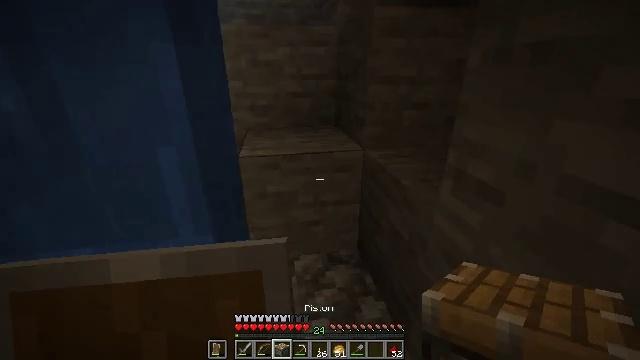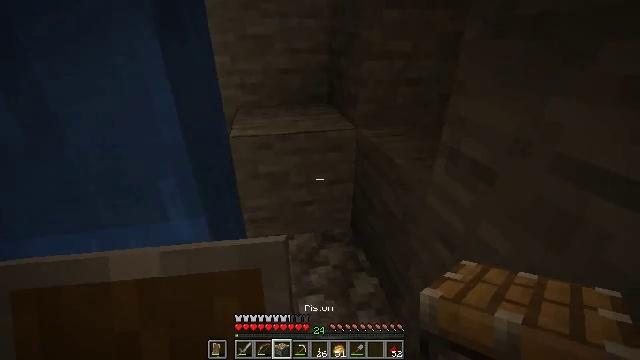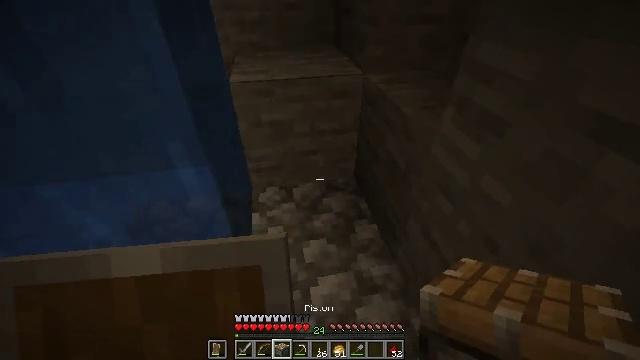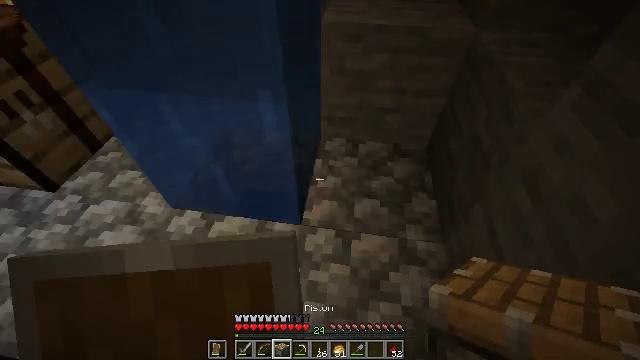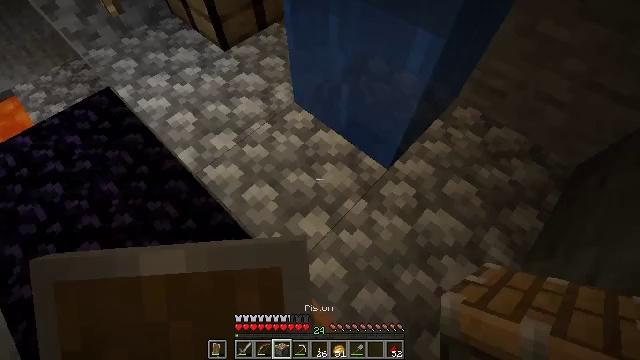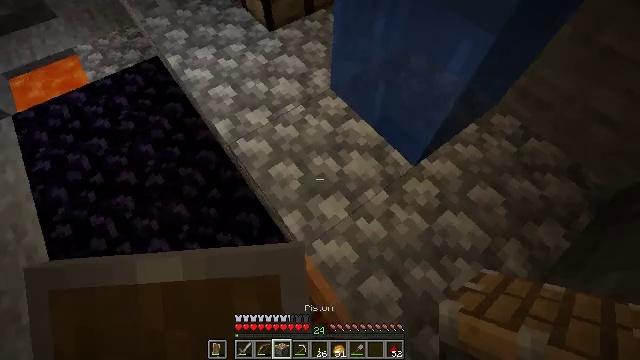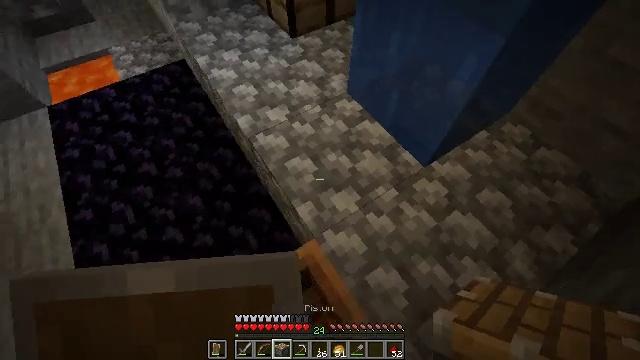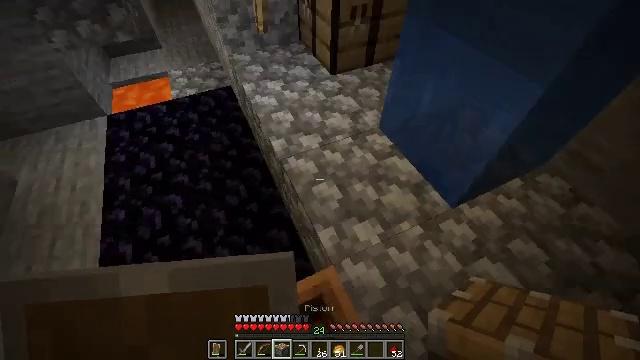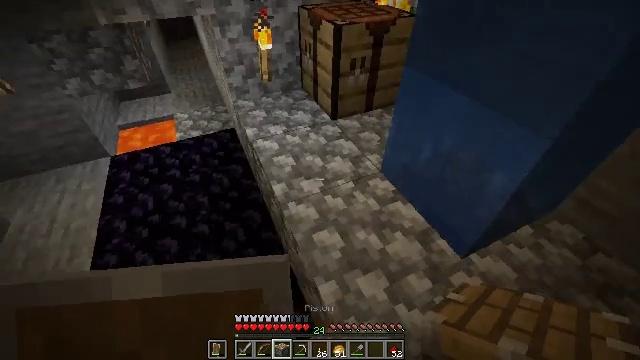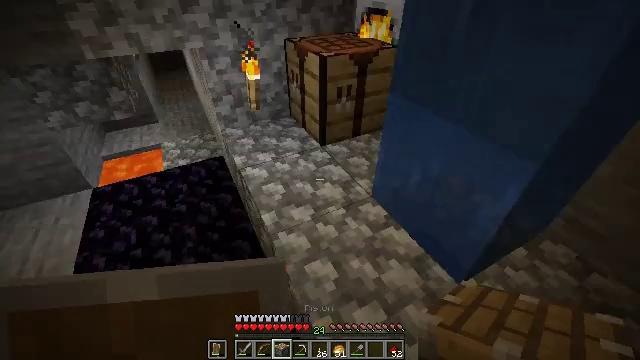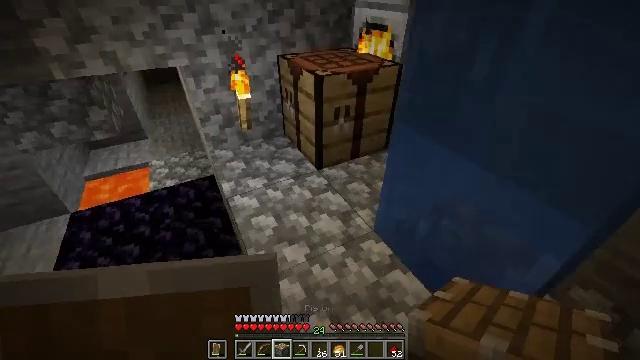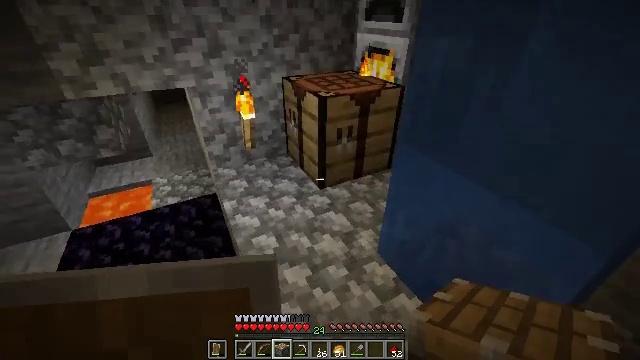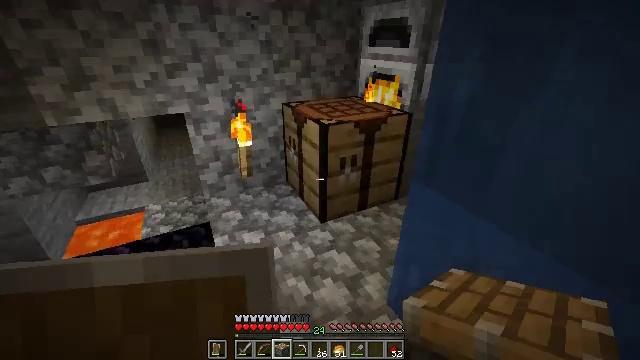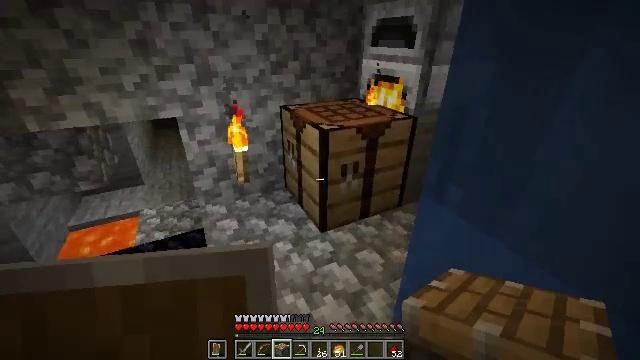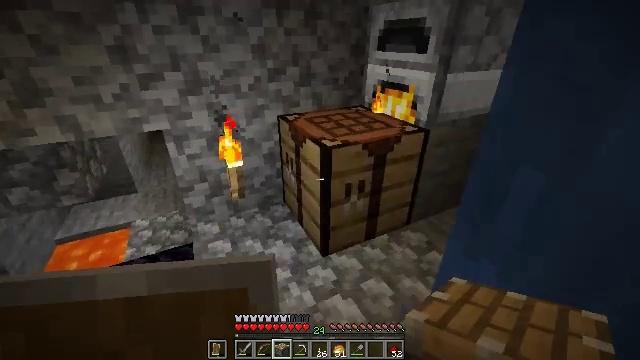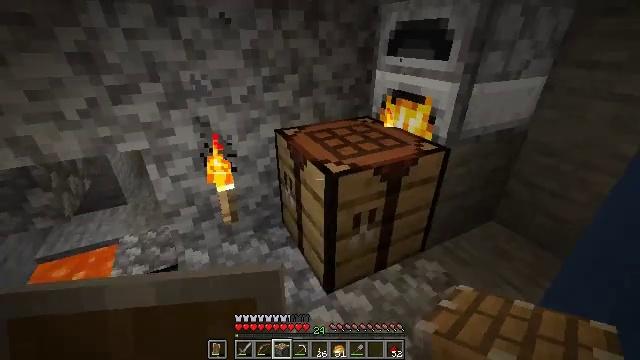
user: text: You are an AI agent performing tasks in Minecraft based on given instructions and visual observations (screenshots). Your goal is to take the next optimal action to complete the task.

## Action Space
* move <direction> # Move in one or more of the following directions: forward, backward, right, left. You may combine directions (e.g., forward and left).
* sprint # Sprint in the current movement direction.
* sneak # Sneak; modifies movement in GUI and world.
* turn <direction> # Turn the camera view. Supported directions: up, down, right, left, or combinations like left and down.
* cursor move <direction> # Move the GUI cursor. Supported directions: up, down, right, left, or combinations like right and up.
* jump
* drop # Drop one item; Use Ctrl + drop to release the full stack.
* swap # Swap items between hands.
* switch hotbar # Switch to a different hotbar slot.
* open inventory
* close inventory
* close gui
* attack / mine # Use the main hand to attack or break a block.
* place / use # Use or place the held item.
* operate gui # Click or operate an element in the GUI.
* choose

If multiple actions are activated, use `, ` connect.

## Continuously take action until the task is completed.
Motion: motion action
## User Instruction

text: Open the crafting table to craft an oak button.
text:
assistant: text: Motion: turn right and down
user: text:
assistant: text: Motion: turn left and down
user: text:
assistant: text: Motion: move back, turn left and down
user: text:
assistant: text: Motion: move back, turn left and down
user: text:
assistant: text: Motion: move back, turn left and down
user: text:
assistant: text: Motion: turn left and up
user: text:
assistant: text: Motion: move forward, turn left and up
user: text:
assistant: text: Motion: move forward, turn up
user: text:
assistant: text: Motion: move forward, turn right and up
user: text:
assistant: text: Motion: move forward, turn up
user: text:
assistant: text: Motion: move forward, turn up
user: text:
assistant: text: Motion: move forward, turn up
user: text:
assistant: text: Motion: move forward
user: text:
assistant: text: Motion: move forward
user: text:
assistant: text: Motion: move forward, use / place
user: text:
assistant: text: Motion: move forward, use / place
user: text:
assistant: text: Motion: use / place
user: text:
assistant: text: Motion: no_op
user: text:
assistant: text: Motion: no_op
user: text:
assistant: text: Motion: turn left
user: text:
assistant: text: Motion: no_op
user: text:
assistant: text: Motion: no_op
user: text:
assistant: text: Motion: no_op
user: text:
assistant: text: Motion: turn left
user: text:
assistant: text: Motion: turn left and up
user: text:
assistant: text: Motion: turn left and down
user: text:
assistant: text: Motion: turn left and down
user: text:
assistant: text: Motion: turn left and up
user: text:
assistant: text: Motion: attack / mine
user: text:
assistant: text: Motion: attack / mine